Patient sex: M
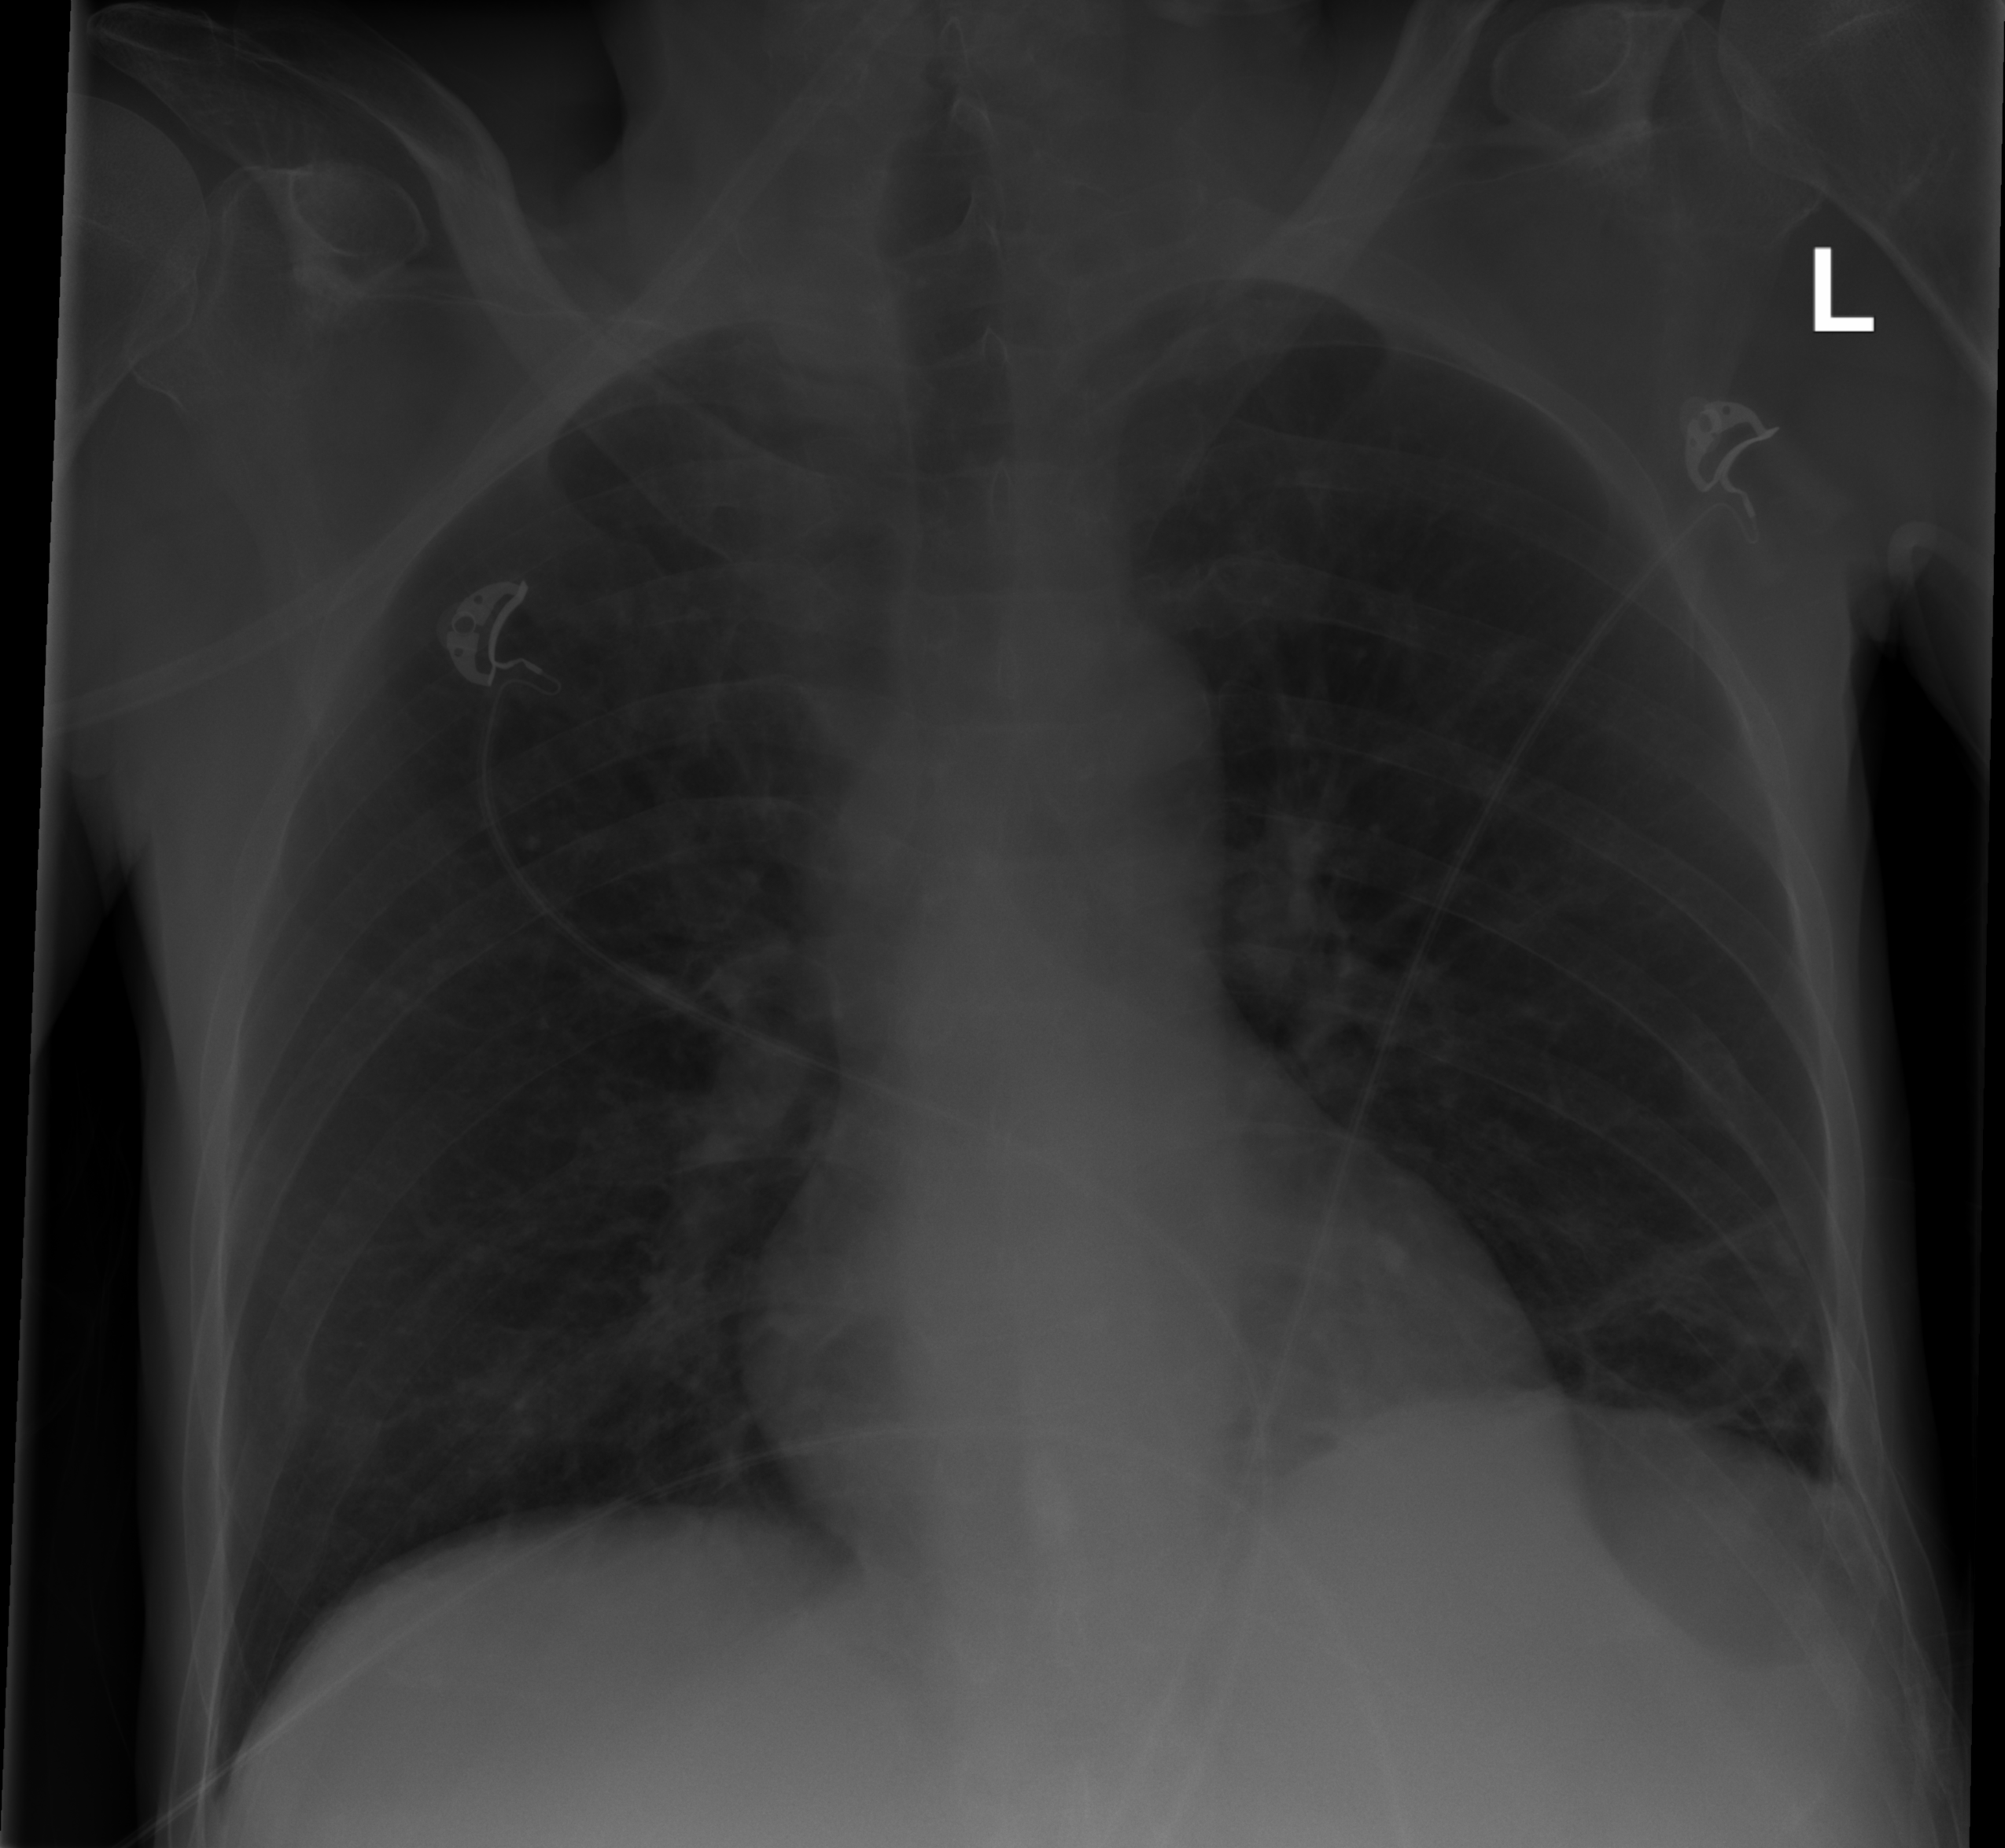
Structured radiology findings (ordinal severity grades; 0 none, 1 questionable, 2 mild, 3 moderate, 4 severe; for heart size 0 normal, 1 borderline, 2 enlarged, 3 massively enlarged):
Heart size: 0
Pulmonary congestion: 0
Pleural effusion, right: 0
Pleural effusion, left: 2
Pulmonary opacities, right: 0
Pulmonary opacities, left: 0
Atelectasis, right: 0
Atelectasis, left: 2